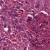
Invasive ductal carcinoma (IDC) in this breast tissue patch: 1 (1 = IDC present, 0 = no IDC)